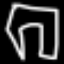
Label: pants